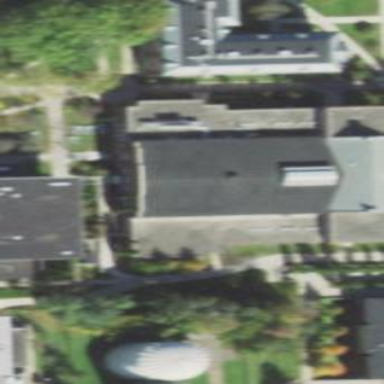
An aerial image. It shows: College building.